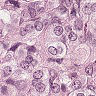
Metastatic tissue present: yes